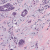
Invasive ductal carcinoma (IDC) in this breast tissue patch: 0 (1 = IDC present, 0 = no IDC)